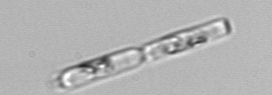
Label: Guinardia_delicatula